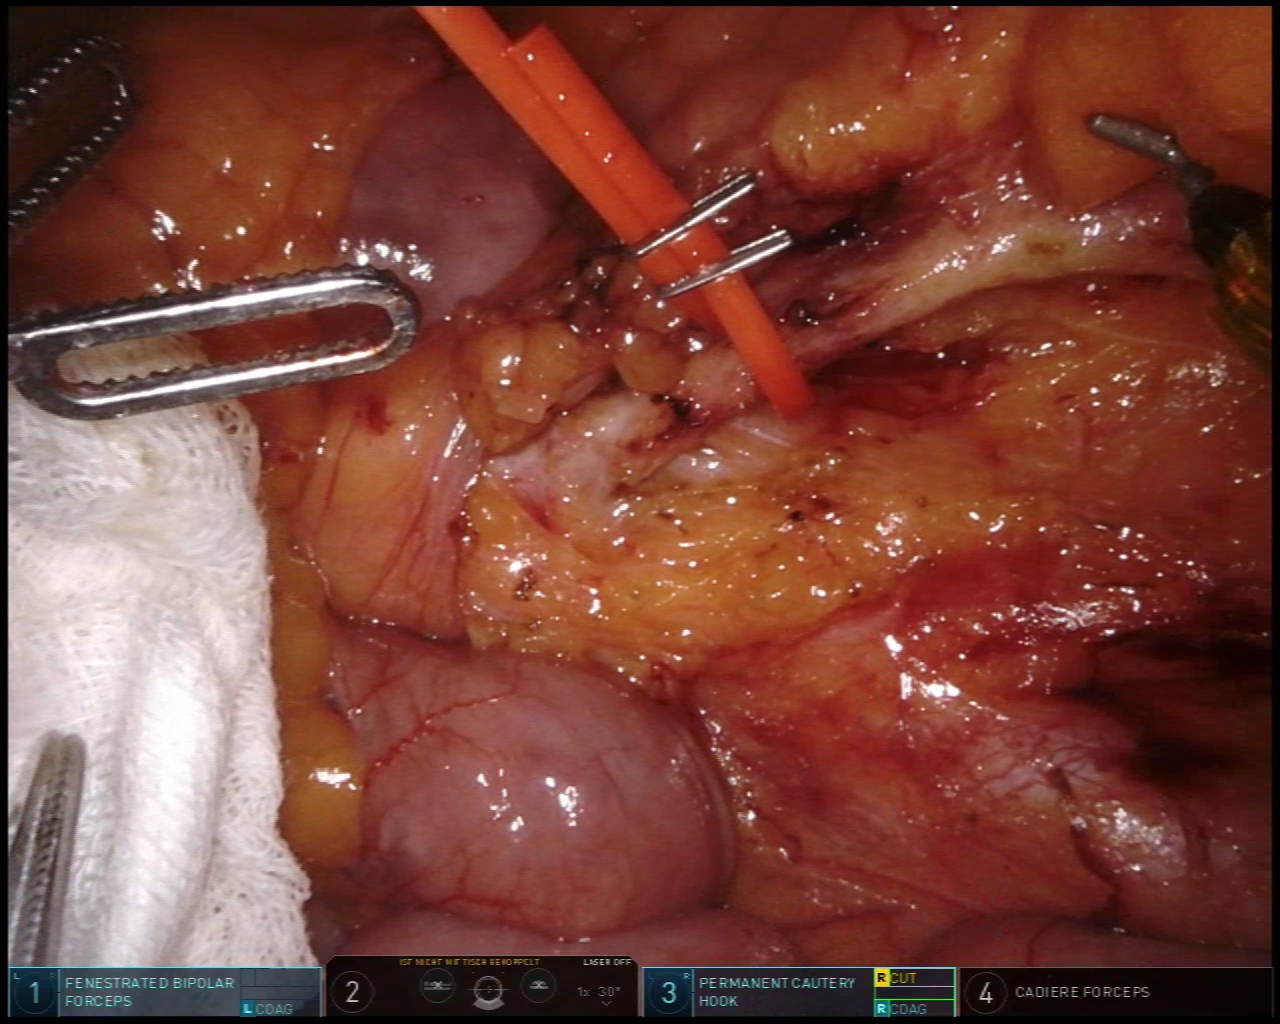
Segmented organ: small_intestine
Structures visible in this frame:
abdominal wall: no
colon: no
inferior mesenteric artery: yes
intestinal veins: no
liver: no
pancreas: no
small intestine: yes
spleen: no
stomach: no
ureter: yes
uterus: no
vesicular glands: no